Interaction volume radius: 10 \u00c5
Interaction volume height: 20 \u00c5
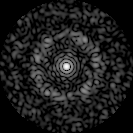
Disorder parameter: 0.8016